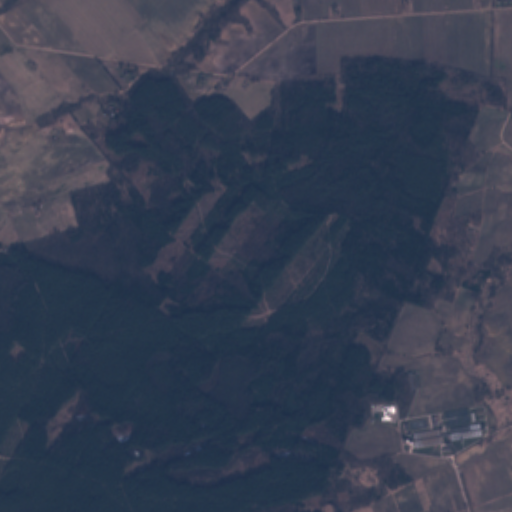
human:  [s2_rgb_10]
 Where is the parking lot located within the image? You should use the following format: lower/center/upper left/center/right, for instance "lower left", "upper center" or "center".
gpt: The parking lot is located in the lower right of the image.
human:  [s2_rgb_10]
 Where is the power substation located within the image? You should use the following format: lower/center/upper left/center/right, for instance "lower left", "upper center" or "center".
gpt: The power substation is located in the lower right of the image.
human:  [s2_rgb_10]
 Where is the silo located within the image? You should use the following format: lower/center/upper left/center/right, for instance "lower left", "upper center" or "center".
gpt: The silo is located in the lower right of the image.
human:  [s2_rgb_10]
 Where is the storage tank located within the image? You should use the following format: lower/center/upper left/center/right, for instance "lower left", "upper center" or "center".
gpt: The storage tank is located in the lower right of the image.
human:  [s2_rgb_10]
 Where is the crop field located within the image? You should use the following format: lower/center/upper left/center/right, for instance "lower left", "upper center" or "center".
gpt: There is no crop field in the image.